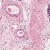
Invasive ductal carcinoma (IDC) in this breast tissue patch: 0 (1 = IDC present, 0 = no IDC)